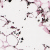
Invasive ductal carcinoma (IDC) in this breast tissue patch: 0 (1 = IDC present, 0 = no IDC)